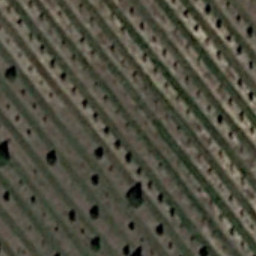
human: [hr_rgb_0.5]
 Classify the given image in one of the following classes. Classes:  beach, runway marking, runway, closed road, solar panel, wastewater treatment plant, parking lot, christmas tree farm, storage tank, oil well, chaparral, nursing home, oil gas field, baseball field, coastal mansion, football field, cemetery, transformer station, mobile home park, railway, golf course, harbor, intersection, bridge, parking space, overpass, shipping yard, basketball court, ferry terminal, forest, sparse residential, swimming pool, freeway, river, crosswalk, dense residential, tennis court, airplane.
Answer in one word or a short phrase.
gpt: christmas tree farm